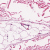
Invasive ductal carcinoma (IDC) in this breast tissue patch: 0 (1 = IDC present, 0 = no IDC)